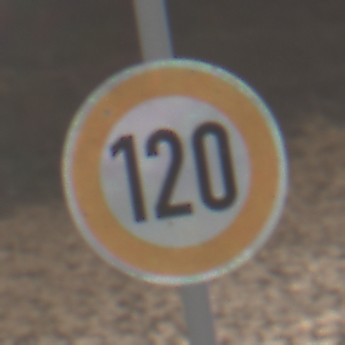
Verkehrszeichen: Geschwindigkeit120
Umgebung: Outdoor, Nature
Tageszeit: MorningAfternoon
Wetter: PartlyCloudy
Licht: Natural
Jahreszeit: NotSpecified
Kontrast: HighContrast